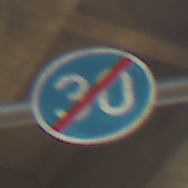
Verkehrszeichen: EndeMindestgeschwindigkeit
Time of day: Midday
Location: Roofed (Beach)
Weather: Overcast
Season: NotSpecified
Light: Natural